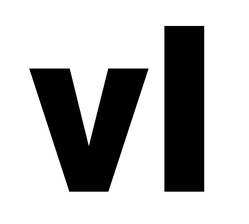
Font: Roboto_Black